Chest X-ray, AP view. Patient: 68 years old, sex M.
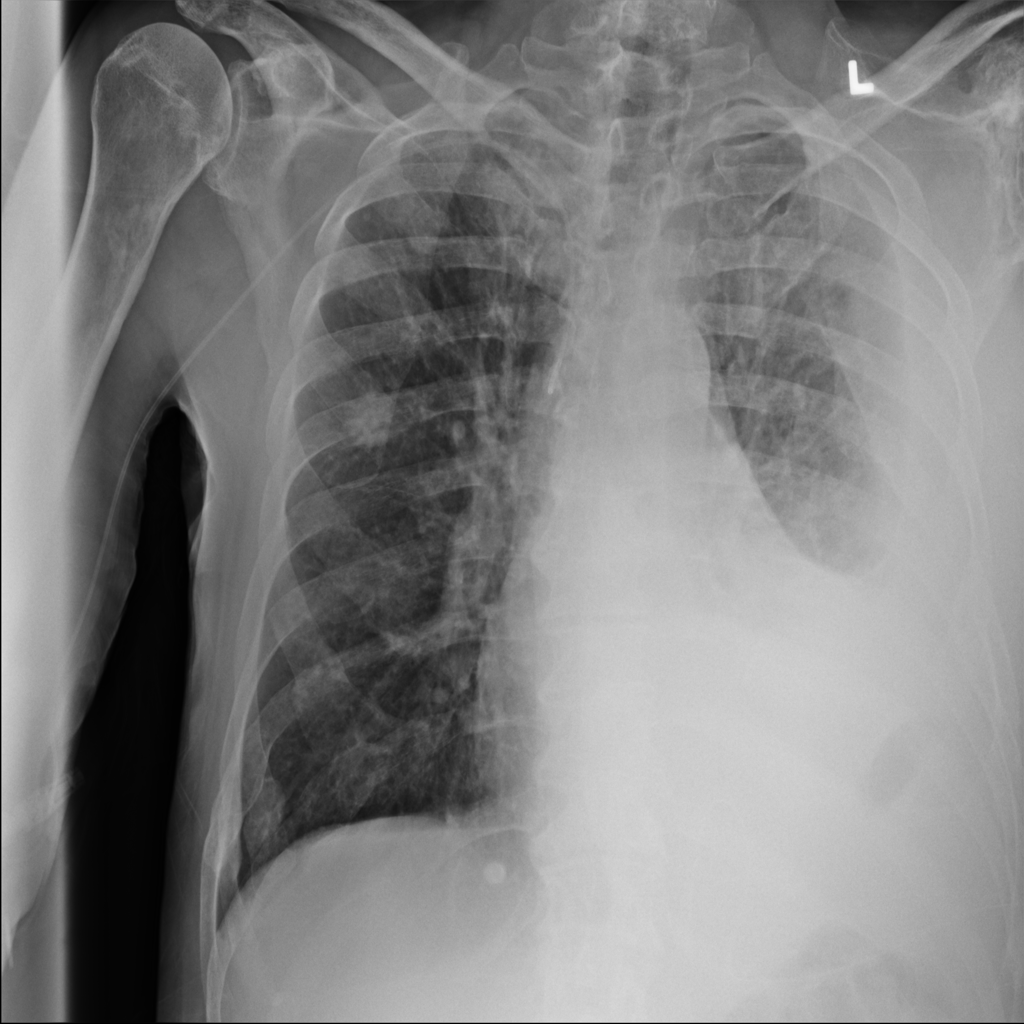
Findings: Effusion, Infiltration